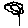
Label: flower